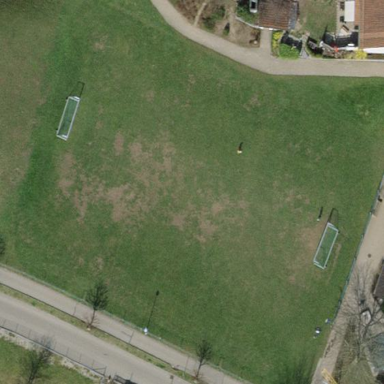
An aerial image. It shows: Grass pitch used for soccer.